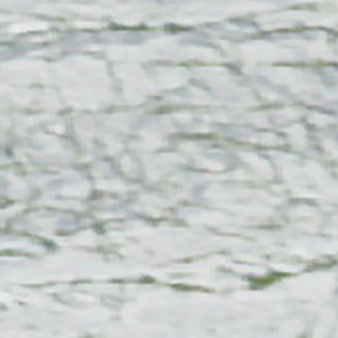
Label: other